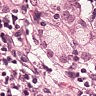
Metastatic tissue present: yes